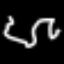
Label: squiggle